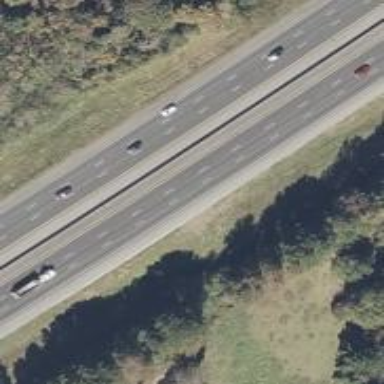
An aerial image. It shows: Motorway.